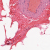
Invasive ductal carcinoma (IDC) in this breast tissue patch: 0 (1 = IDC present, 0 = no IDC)